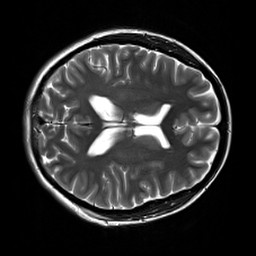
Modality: T2w
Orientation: axial
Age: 26
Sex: female
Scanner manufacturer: siemens
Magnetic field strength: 3 T
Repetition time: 7 s
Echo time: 0.09 s